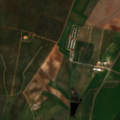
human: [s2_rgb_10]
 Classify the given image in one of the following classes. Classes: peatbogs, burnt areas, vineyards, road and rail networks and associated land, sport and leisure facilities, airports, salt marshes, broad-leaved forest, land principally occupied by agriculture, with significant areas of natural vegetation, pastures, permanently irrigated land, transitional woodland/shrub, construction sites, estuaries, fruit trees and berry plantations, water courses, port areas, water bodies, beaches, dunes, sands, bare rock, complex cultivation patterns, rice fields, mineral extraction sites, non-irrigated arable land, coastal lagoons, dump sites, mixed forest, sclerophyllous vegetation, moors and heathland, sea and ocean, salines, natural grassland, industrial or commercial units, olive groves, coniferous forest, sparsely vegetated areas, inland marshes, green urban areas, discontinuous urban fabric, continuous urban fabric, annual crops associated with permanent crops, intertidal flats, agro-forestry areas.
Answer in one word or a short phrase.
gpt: non-irrigated arable land, olive groves